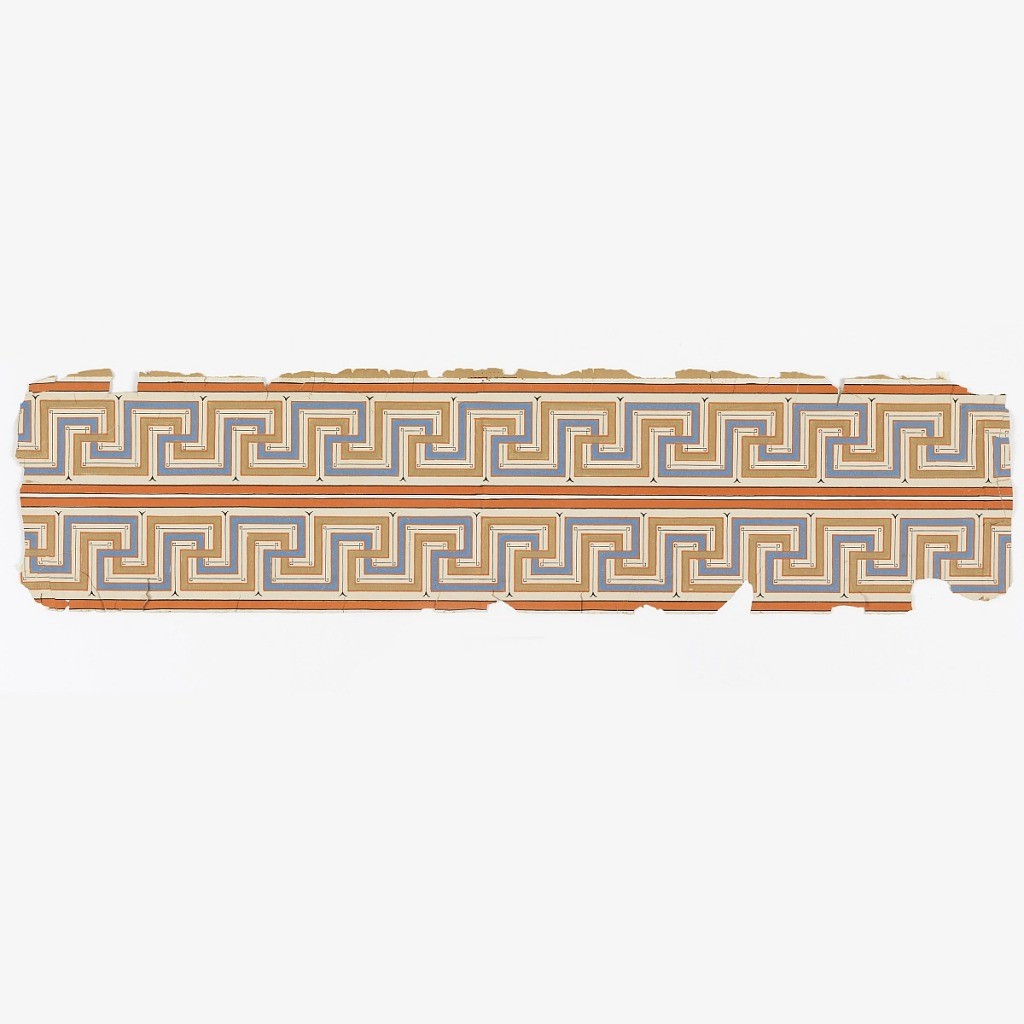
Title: Border
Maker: Josephine Howell
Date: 1840–80
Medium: Block printed on machine-made paper
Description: Double width of Greek key design, printed in blue, ochre, orange and black on white ground.

H# 4